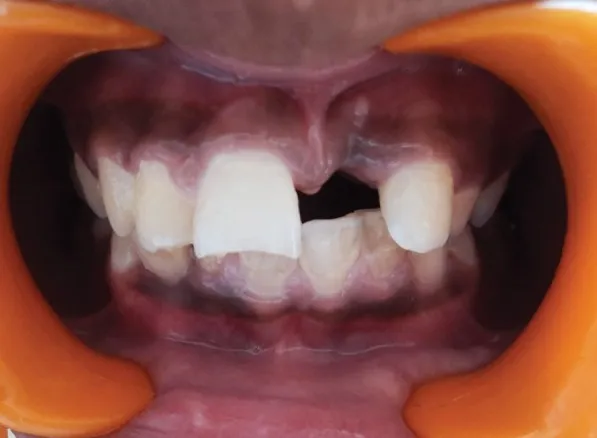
Preoperative frontal view of the missing maxillary left central incisor.
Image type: medical_photograph (other_medical_photograph)